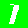
Digit: 1